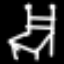
Label: chair